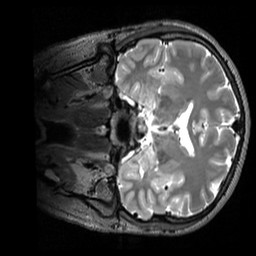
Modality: T2w
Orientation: coronal
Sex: male
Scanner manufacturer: siemens
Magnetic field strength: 3 T
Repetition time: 3.2 s
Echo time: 0.409 s